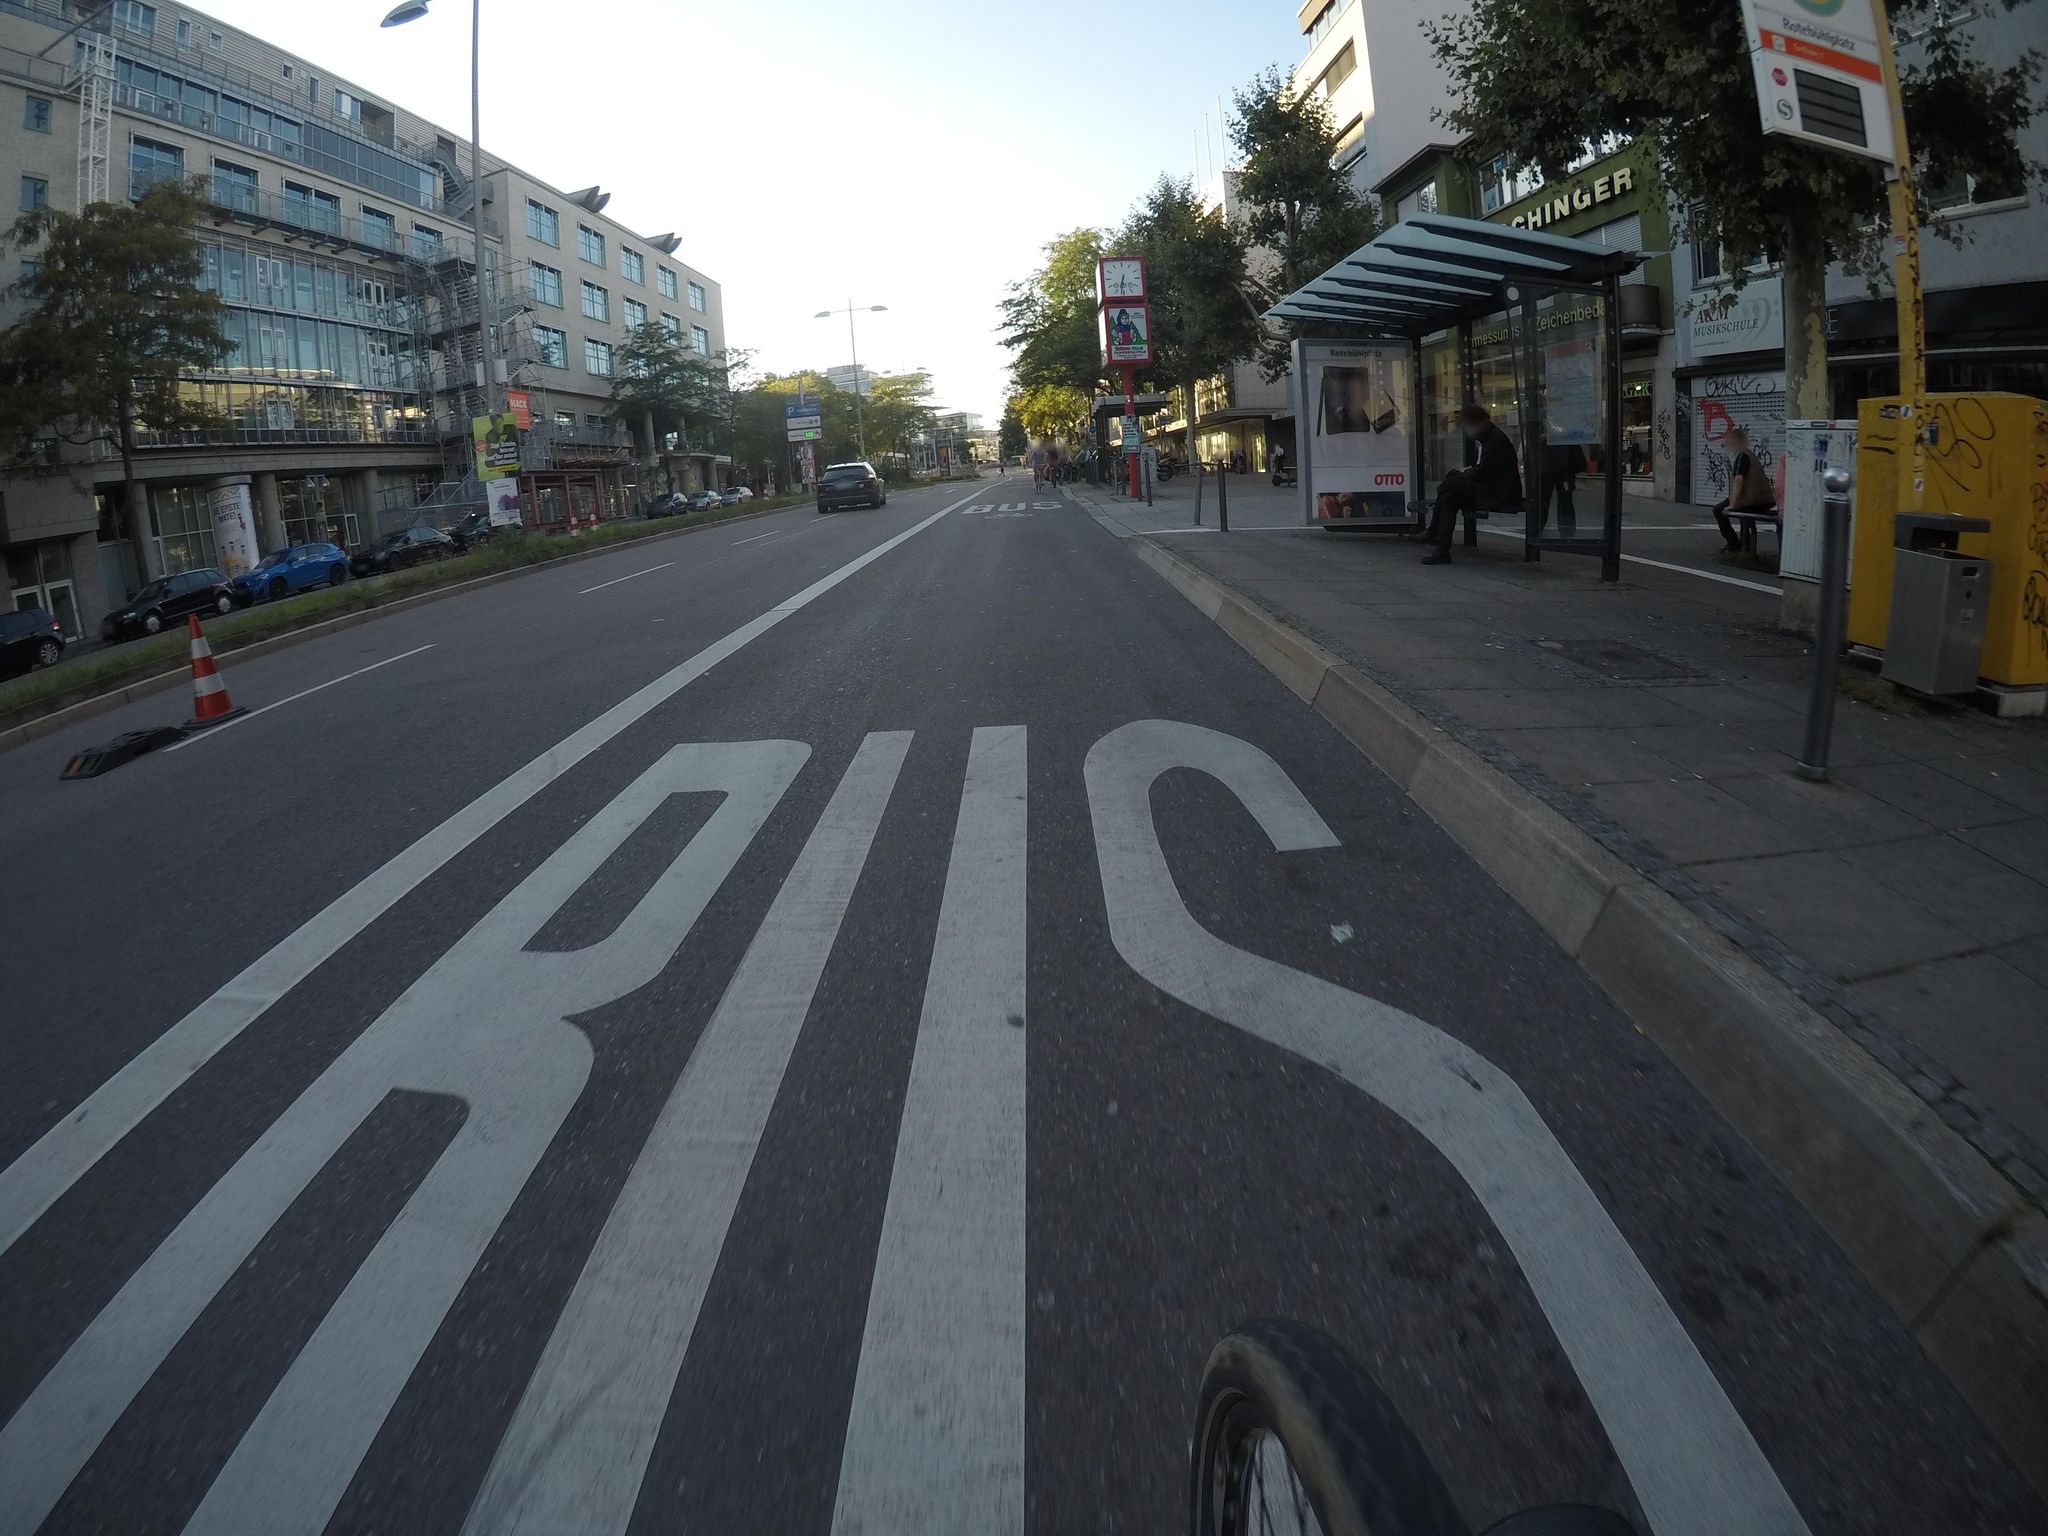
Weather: clear
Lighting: day
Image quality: good
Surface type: driving surface
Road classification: footway, bus_stop
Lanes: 3
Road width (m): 1
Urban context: urban centre
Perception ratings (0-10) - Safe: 6.85, Lively: 9.25, Beautiful: 8.32, Boring: 4.12, Depressing: 0.44, Wealthy: 2.9